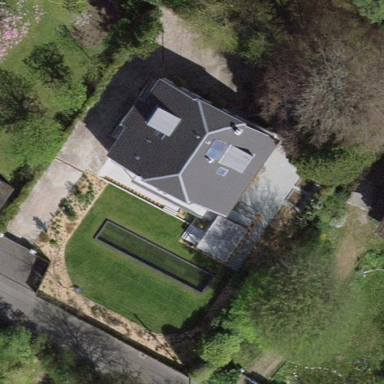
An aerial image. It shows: Garden surrounded by fence.